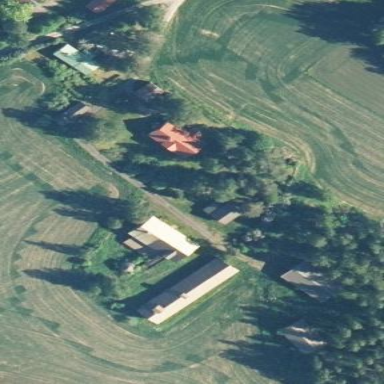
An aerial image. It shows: Farmyard area.